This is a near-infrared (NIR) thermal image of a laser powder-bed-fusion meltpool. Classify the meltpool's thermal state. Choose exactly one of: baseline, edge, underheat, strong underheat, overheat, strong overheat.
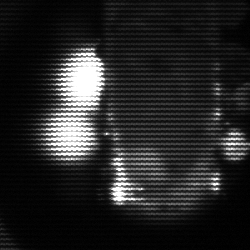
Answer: strong underheat